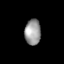
Tissue: lung
Cell type: Epithelial cells
Senescence score: 0.167
Nuclear area (px): 403
Mean DAPI intensity: 153.63